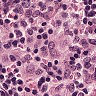
Metastatic tissue present: no